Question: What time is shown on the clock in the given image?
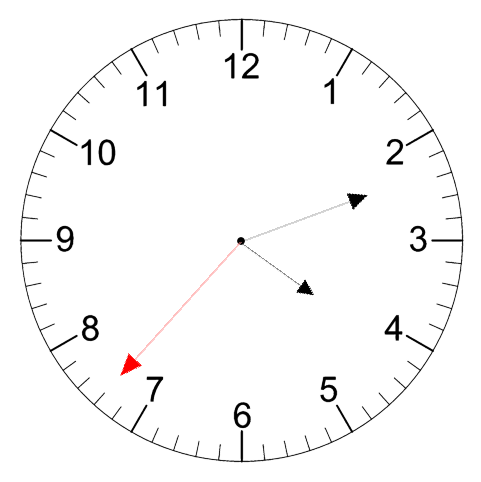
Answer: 04:11:37